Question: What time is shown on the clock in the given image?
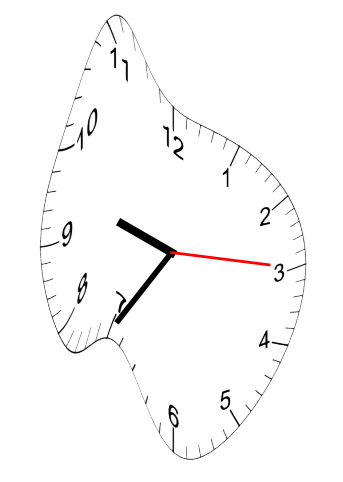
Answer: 09:35:15